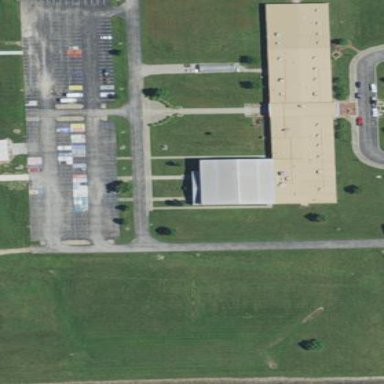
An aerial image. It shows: School building.